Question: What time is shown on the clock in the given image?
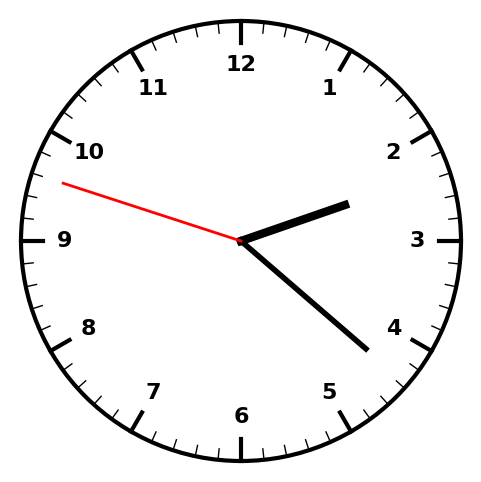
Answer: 02:21:48